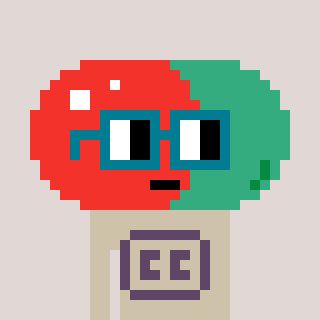
a pixel art character with square dark green glasses, a pill-shaped head and a bege-colored body on a warm background